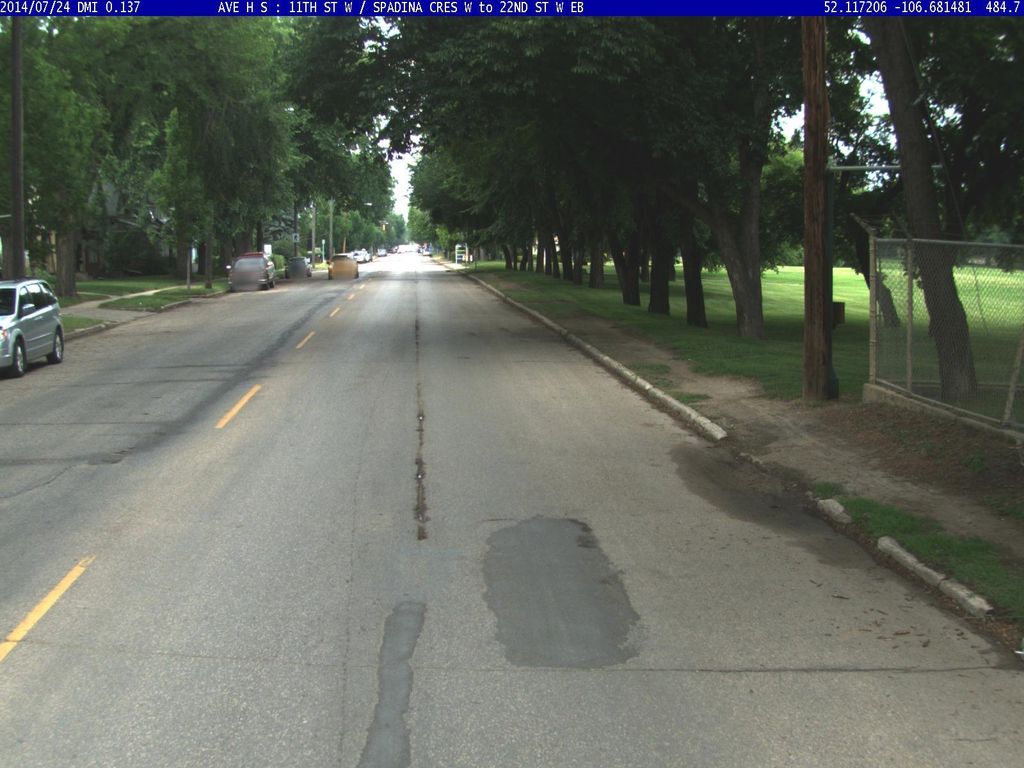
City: saskatoon